Question: something that has annoyed me quite a lot lately when trying to float my menu and search to the right is that when specifying a float, the vertical alignment breaks. I want the menu to be perfectly vertical aligned to the "search" text (vertical align baseline), as it is in the first example (with no styling).
I'd rather not group the two in a div and then float it, and I'd rather not position them absolutely or relatively.

<URL>
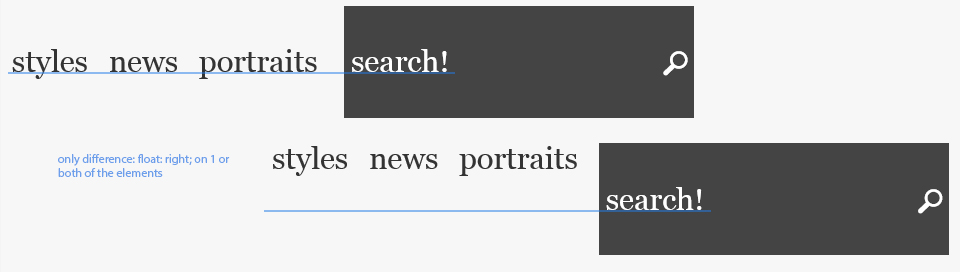
Answer: You only need to change the 'line-height' of 'nav' from 1 to '80px' in your css, i.e as that of your search box.
CSS:
'''
line-height: 80px;
'''
Here's a <URL>.